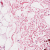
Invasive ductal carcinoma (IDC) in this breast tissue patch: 0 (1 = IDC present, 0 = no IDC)